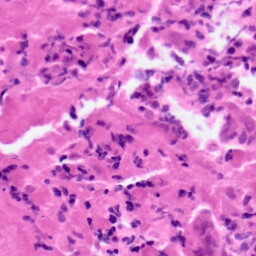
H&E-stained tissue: Pancreatic